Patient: sex F, age 71
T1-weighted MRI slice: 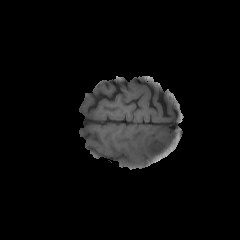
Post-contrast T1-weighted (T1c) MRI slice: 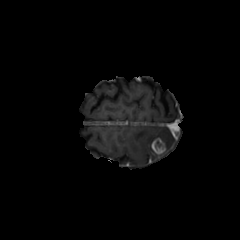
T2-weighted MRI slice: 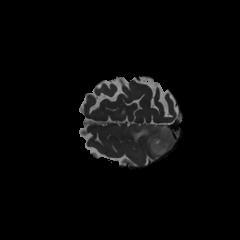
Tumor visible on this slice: yes
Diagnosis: Glioblastoma, IDH-wildtype
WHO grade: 4